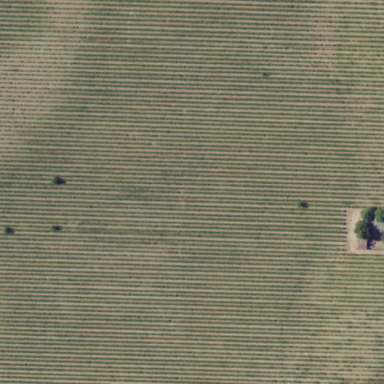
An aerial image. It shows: Vineyard with grape crops.